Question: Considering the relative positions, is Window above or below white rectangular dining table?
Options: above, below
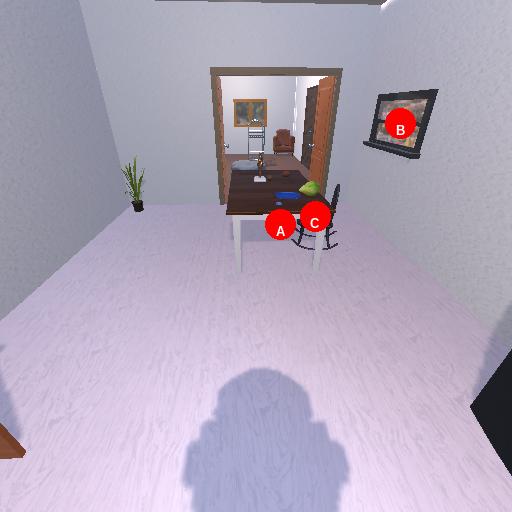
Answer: above